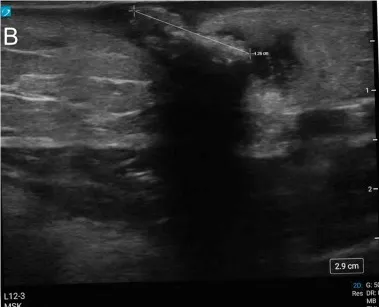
In long axis : the structure presents as a hyperechoic object with a surrounding anechoic ring and shadow artifact deep field.
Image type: radiology (ultrasound)